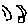
Label: moon